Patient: sex M, age 49
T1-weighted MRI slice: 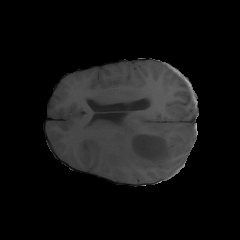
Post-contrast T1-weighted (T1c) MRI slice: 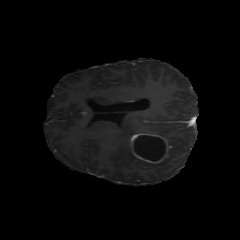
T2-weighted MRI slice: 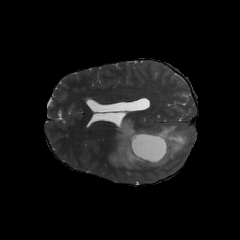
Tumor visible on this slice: yes
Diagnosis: Astrocytoma, IDH-mutant
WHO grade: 4